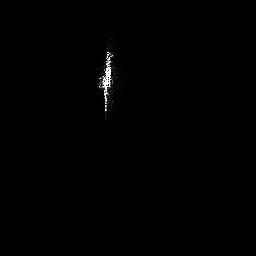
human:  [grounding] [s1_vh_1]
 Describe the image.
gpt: In the satellite image, there is  <ref>1 medium ship </ref> <box>[[37, 15, 44, 46, 0]]</box> located at center.